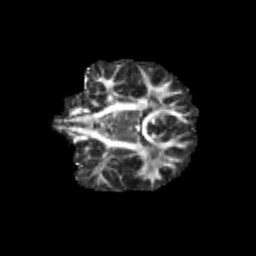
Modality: FA
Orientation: coronal
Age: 11
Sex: male
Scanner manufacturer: siemens
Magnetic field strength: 3 T
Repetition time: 3.8 s
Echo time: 0.07 s